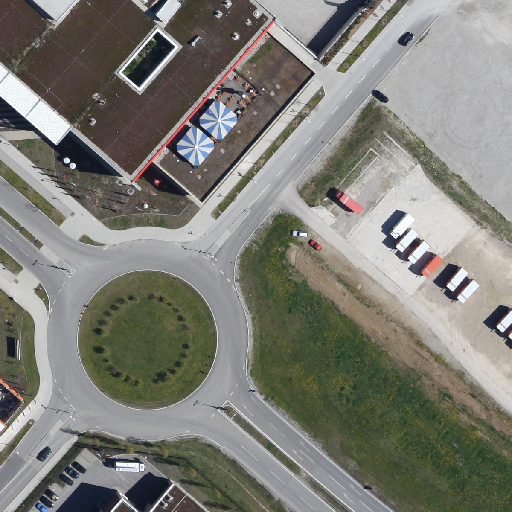
Referring expression: light-duty vehicle in the parking area